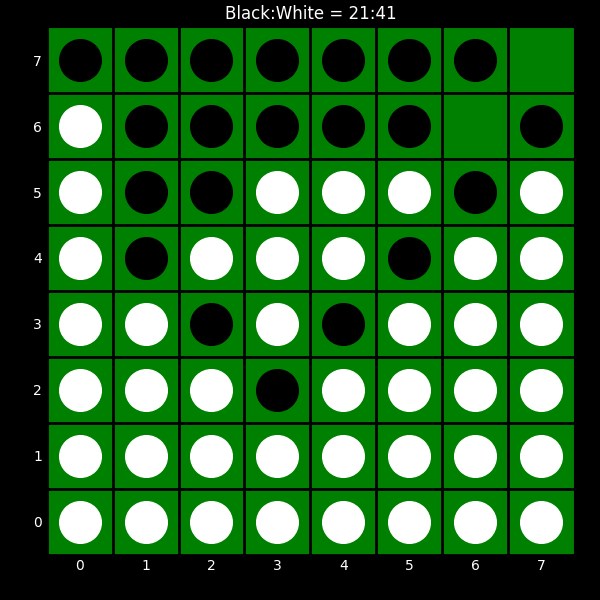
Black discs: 21
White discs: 41